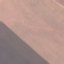
Land use / land cover: AnnualCrop